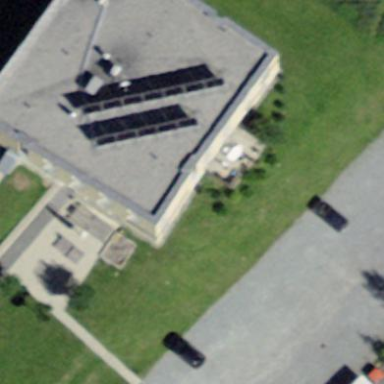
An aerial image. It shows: Hostel with flat roof.